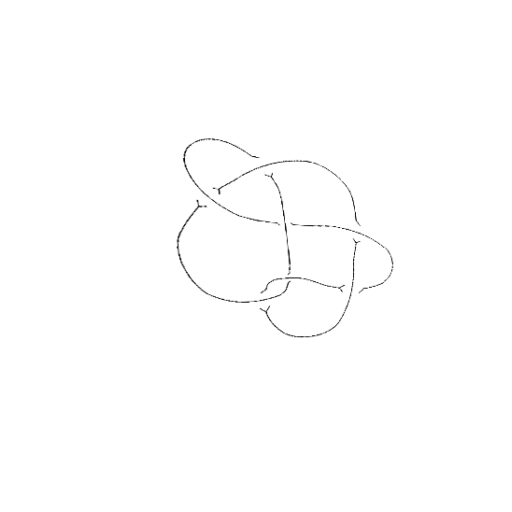
Crossing number: 7